Group 1:
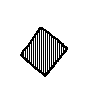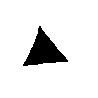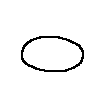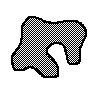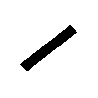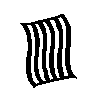
Group 2:
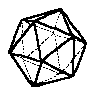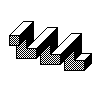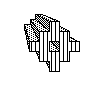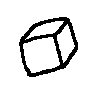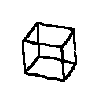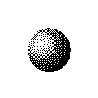
Rule separating the two groups: Image of something 2-D vs. image of something 3-D.
Concepts: 3d_solid, dimensionality
Author: Aaron David Fairbanks